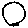
Label: circle